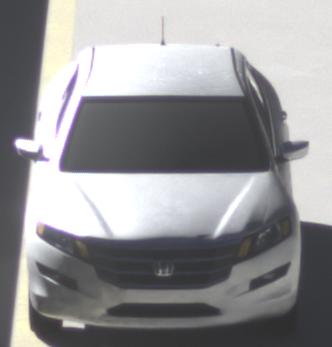
Make: Honda
Model: Crosstour
Detailed model: -
Model produced from: 2009
Model produced until: 2012
Doors: 4
Color: white
Road condition: dry road
Daytime: morning or afternoon
Contrast: high contrast